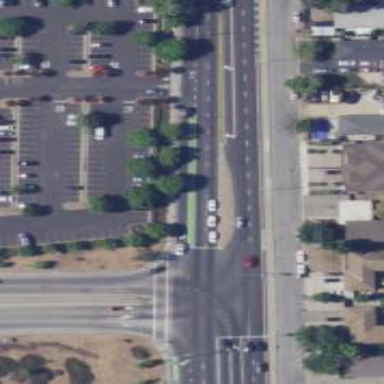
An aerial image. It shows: Solid stop line on the road marking.